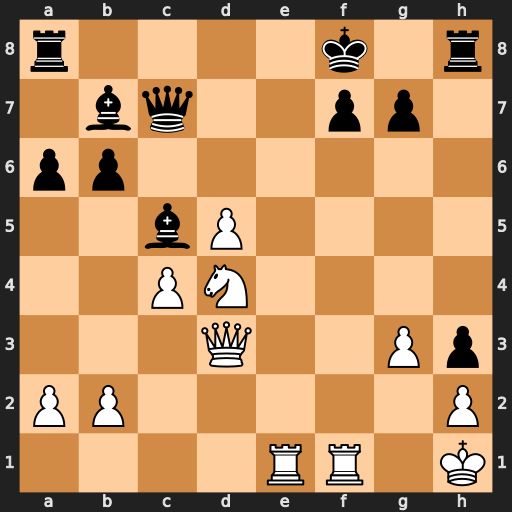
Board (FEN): r4k1r/1bq2pp1/pp6/2bP4/2PN4/3Q2Pp/PP5P/4RR1K
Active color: w
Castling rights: -
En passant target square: -
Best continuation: Ne6+ Kg8 Nxc7